Interaction volume radius: 10 \u00c5
Interaction volume height: 10 \u00c5
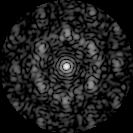
Disorder parameter: 0.6693